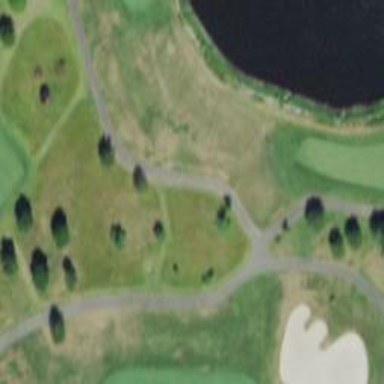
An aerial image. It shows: Golf hole.